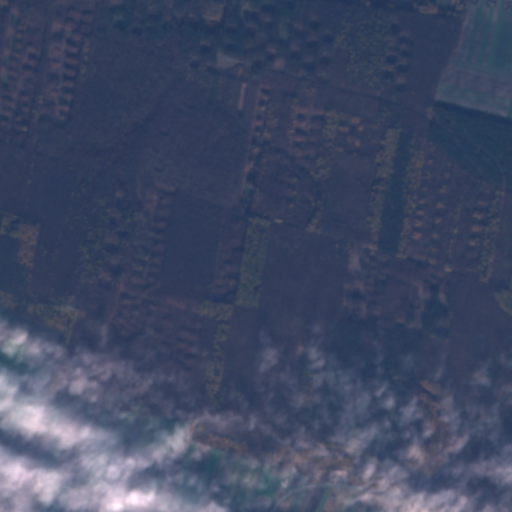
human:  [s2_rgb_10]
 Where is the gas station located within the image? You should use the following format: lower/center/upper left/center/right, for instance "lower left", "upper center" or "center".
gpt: The gas station is located in the lower center of the image.
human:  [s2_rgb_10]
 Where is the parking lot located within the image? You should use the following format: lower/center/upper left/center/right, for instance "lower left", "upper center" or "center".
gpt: The parking lot is located in the lower center of the image.
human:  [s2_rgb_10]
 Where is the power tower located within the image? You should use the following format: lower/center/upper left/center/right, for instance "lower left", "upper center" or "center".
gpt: There is no power tower in the image.